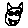
Label: cat